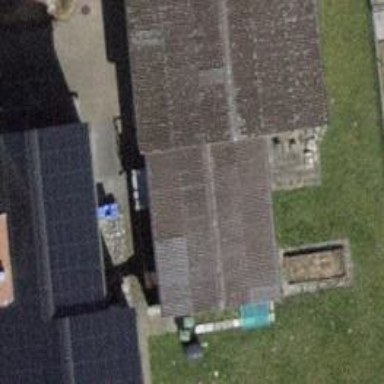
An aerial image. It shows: Building with tile roof.